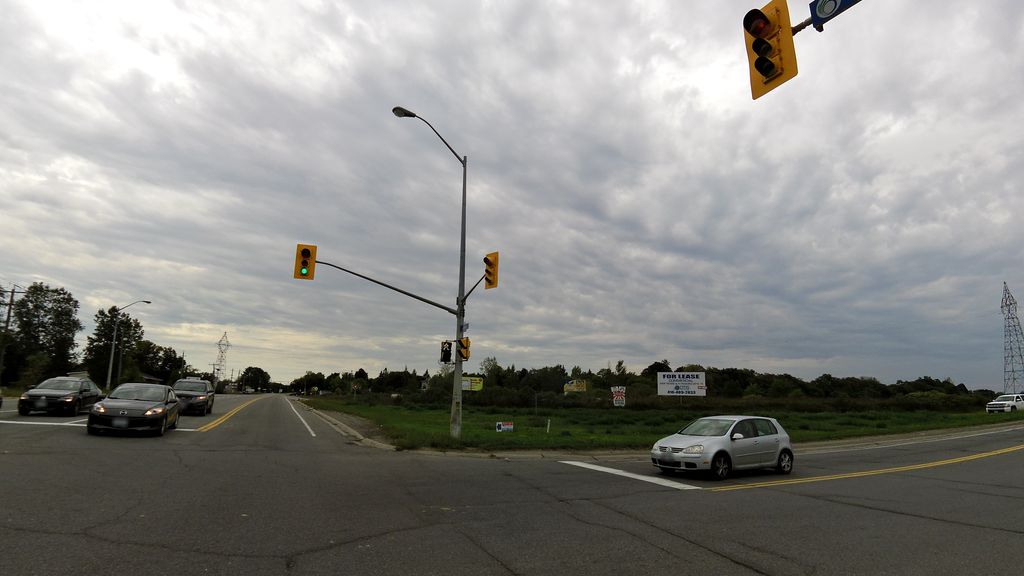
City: ottawa-gatineau